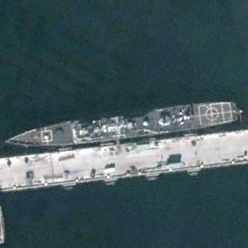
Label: cruiser